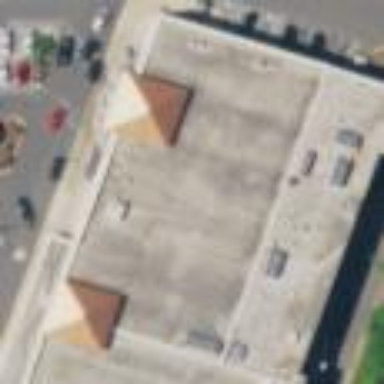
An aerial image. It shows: Supermarket building.